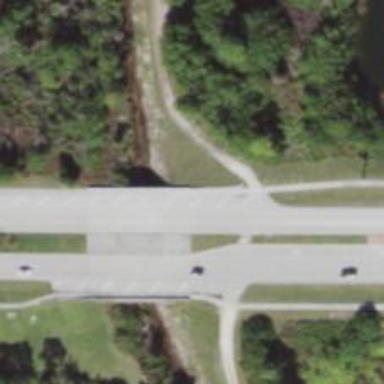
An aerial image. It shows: Footway on bridge.